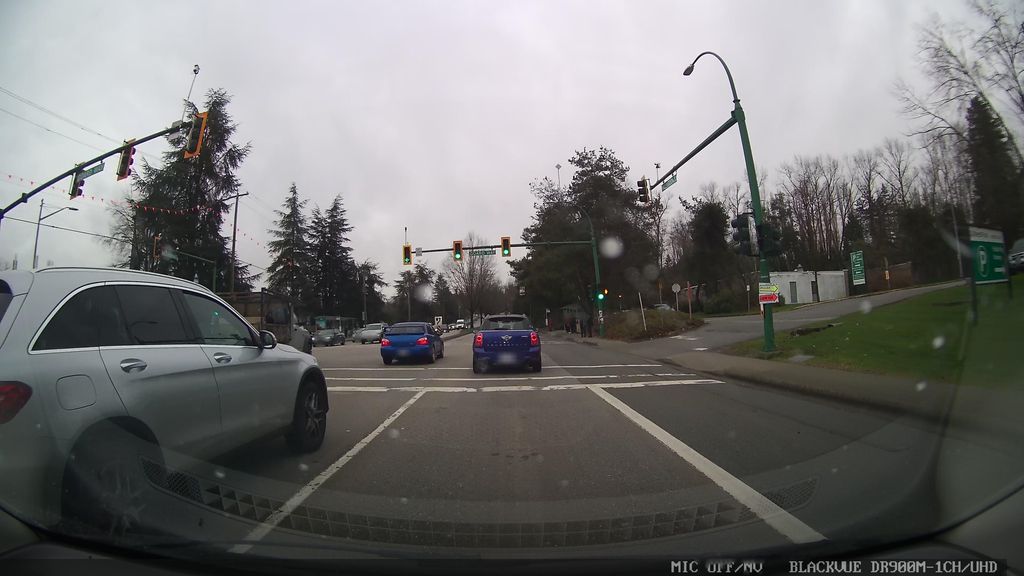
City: vancouver